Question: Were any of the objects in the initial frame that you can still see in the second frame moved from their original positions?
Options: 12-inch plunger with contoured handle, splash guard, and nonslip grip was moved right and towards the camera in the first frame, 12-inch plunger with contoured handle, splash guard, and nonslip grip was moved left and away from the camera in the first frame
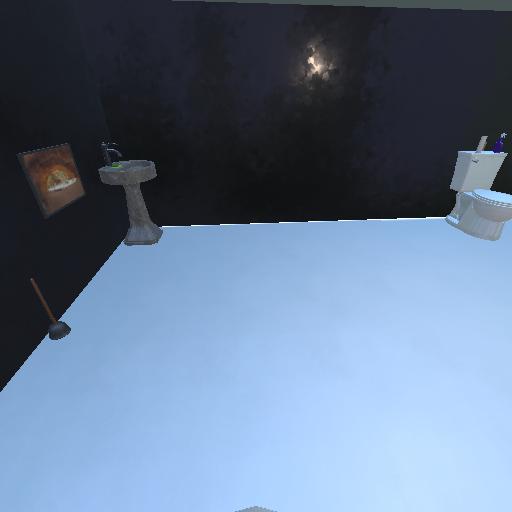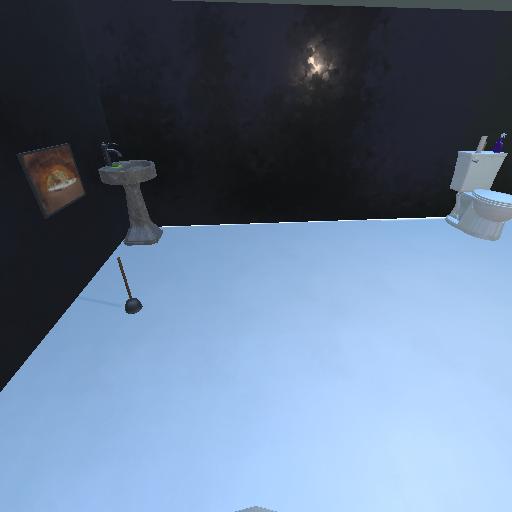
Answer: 12-inch plunger with contoured handle, splash guard, and nonslip grip was moved right and towards the camera in the first frame